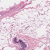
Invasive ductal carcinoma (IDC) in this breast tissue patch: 0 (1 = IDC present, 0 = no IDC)